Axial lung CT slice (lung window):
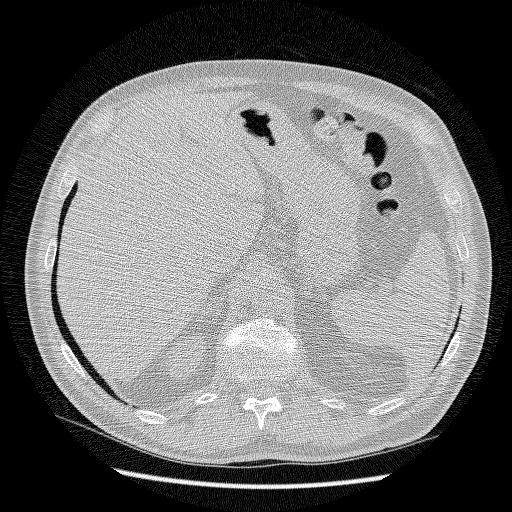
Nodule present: no